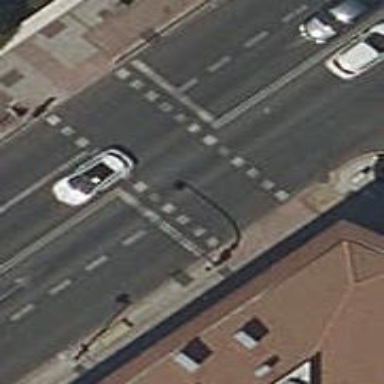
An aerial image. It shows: Road with traffic signals at the crossing.